Field crop: tomato
Growth stage: 1
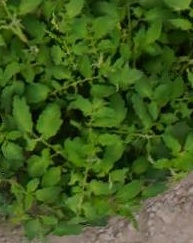
Species: tomato